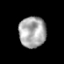
Tissue: prostate
Cell type: T cells
Senescence score: 0.3313
Nuclear area (px): 819
Mean DAPI intensity: 167.957